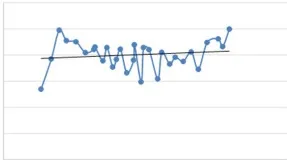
Clinical course of the patient before desensitization and under long-term therapy with colomycin. (B) FEV1 trend after desensitization with colomycin and under regular, twice daily nebulized colomycin therapy, years 2010-2015.
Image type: chart (chart)